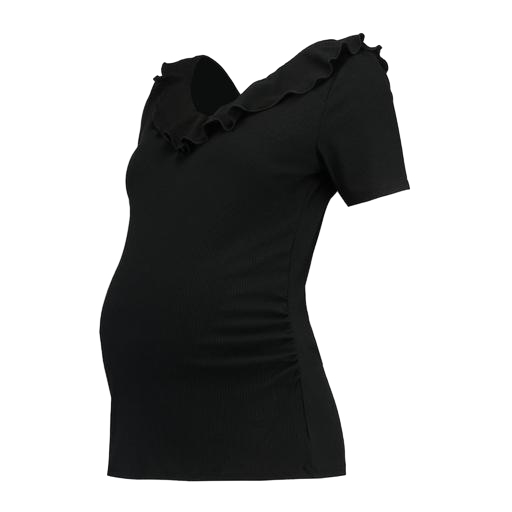
maternity black short sleeve, black maternity red, black v-neck t-shirt only macy, white background